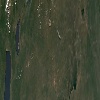
Label: land